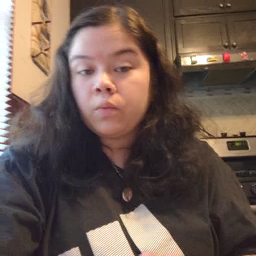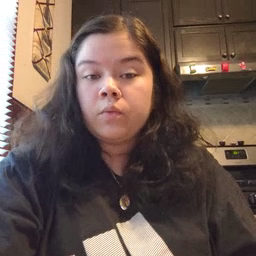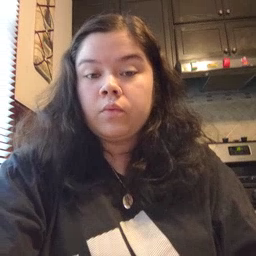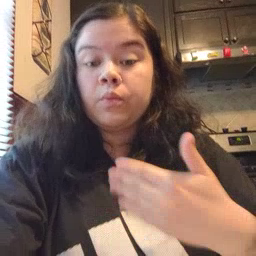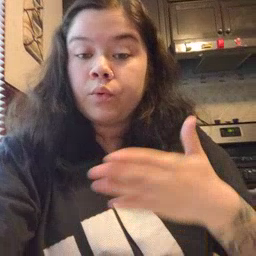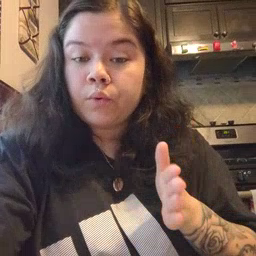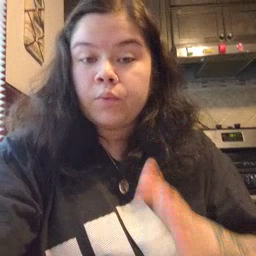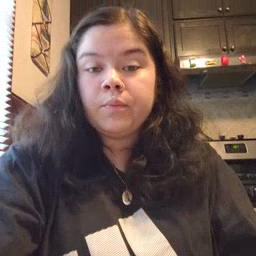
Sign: room